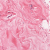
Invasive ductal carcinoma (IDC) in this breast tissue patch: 0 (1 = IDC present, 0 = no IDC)